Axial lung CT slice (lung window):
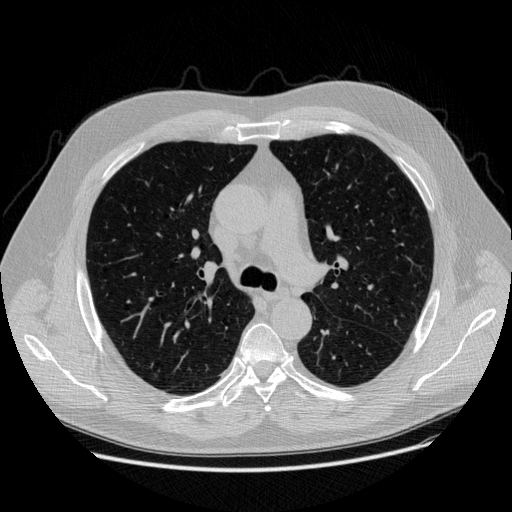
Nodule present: no